Question: Diving straight to the question:
Values.mat when loaded into matlab reveals a 1x1 struct. Within which there are following:
Info {1x1 Struct}
X {1x1 Struct}
Y {1x31 Struct}
Description {1x1 Struct}
My data resides in the Y. When i open each struct, there is more data. Although, data of interest is only one of the data set, lets call it DATA.
DATA 1x27048
I know the total simulation time to generate DATA is 27 secs @ 0.001; i.e. each value is generated after 0.001 sec.
I have already seperated the required data from Values.mat into a seperate values_sep.mat.
'''
values_sep.mat {27048x2} : 27048x1 = original data;27048x2 = TIME(0,0.001,0.002...27);
'''
My intention is to read this data set as per defined time is
TIME----Data
0.001 - value_1
0.002 - value_2 ... 0.00N - value_N.
Whenever I try to read this data in SIMULINK all get is colored lines on the scope. All other methods have also been useless(from workspace, as a 27048x2 (with time)).
Please guide me how to read this data set as per time.

> Please check the added image:A - I defined the data as struct.B - When I try to add the name of the created MAT file (KLPD.mat), I
get this error. C & D - explanation of the data I create.
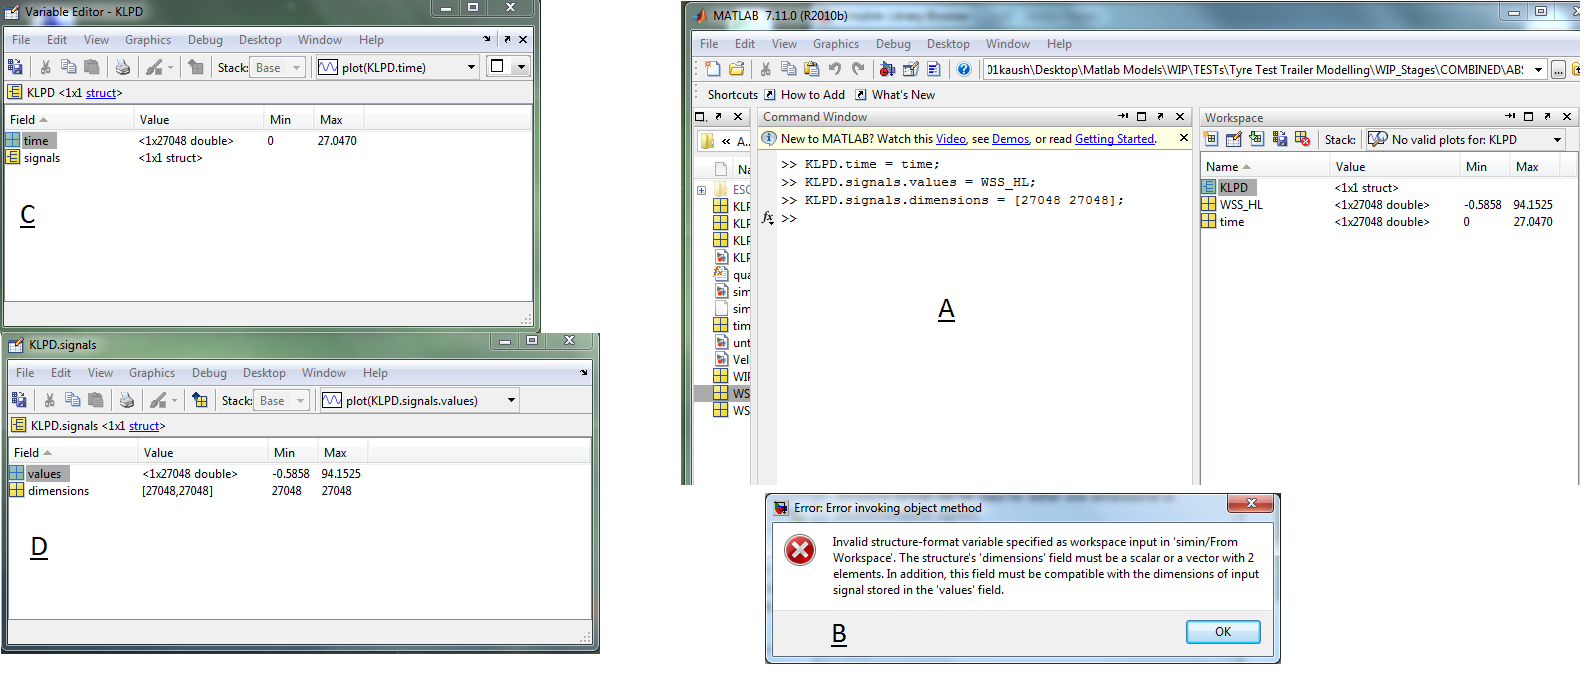
Answer: Use the <URL> block, but make sure to arrange your data so that the first column is the time data points and the second column the actual data.
If you tick "Interpolate data", Simulink will interpolate your data for the time steps that are not in your original data.
If you use a variable-step solver, set the maximum step size to 0.001, or use a fixed-step solver with a 0.001s time step. Set you simulation stop time to 27s.